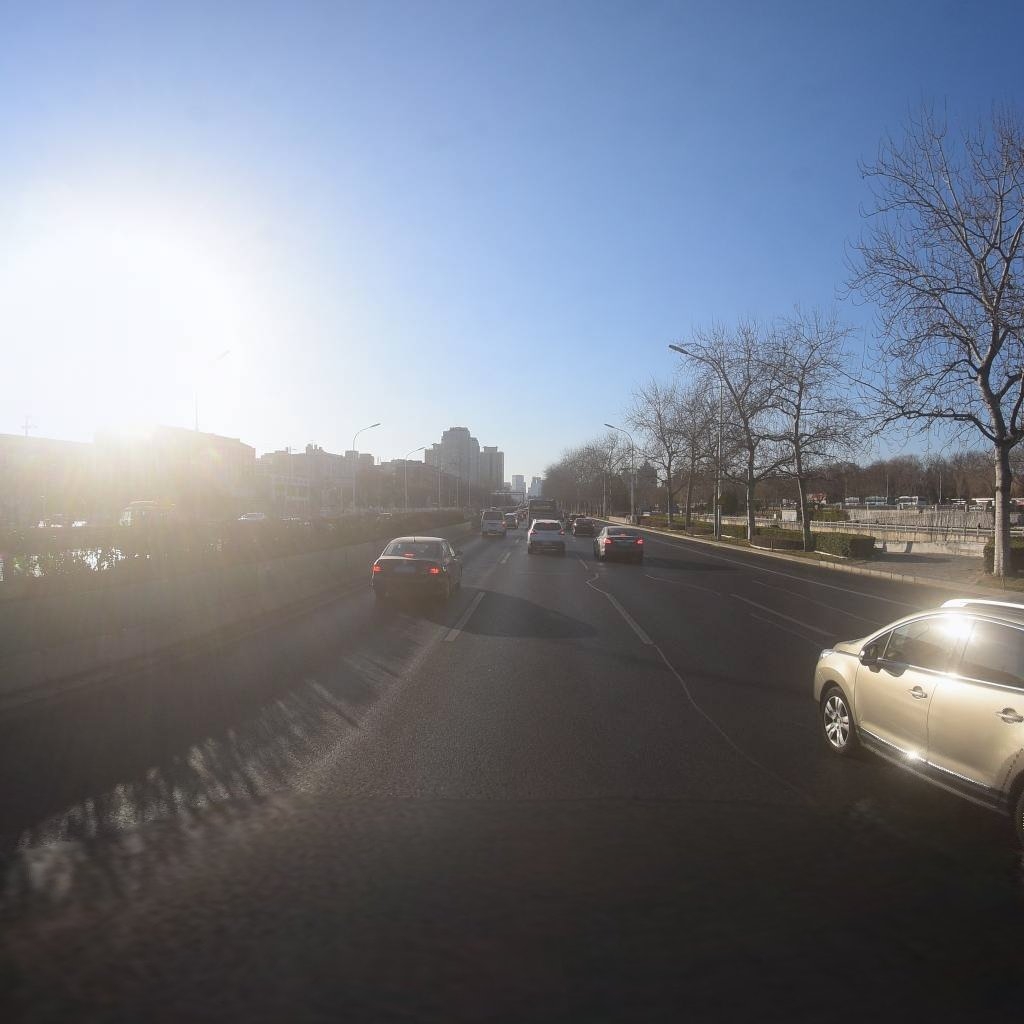
Region: Dongcheng
Road damage annotations: longitudinal patch, longitudinal patch, longitudinal patch, longitudinal patch, longitudinal patch